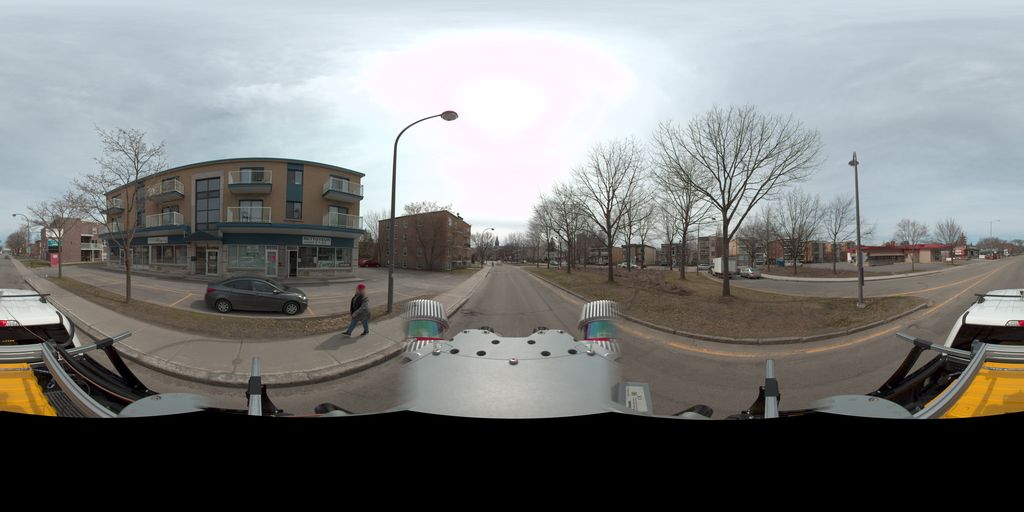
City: quebec_city